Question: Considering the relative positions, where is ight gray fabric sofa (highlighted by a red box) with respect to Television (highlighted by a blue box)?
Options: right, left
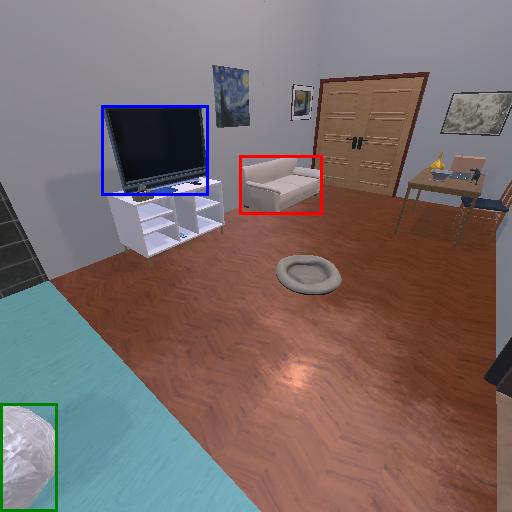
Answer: right